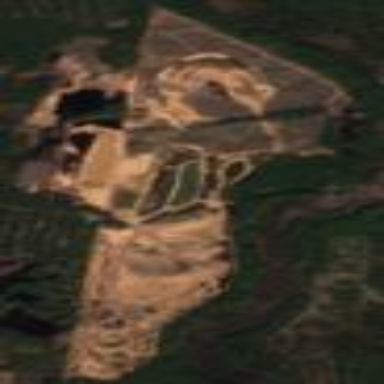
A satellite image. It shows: Quarry area.